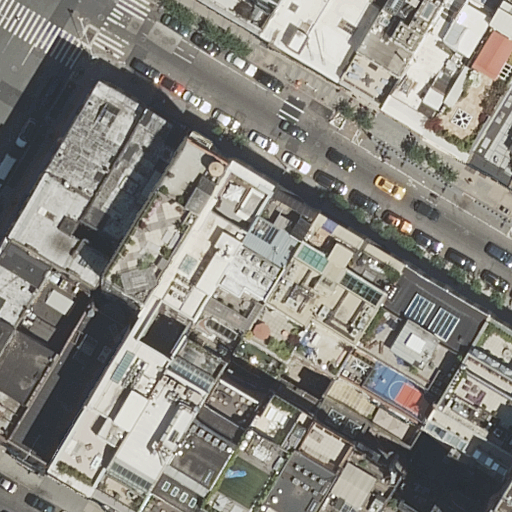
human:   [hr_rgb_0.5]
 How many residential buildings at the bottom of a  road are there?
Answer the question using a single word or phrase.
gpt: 18

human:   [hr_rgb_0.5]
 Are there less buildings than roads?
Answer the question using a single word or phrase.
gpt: no

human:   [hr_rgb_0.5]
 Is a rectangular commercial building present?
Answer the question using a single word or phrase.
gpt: no

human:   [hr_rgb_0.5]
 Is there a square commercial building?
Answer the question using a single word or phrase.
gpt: no

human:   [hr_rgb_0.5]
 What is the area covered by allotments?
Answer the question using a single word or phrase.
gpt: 0m2

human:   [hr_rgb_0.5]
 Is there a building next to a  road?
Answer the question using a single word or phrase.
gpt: yes

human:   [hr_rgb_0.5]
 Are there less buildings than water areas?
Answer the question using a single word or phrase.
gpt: no

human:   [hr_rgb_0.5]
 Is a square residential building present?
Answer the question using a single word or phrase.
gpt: no

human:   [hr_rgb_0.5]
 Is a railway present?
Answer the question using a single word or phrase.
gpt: no

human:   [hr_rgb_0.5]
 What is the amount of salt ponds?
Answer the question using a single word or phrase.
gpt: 0

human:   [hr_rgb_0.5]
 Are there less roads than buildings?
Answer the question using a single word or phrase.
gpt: yes

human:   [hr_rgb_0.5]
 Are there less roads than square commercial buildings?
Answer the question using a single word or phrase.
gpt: no

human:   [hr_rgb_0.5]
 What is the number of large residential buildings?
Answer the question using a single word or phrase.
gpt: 4

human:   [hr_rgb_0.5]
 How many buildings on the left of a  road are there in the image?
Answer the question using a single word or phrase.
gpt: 6

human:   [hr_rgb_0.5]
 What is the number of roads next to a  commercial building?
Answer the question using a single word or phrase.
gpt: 0

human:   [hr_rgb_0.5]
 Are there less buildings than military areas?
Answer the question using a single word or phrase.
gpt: no

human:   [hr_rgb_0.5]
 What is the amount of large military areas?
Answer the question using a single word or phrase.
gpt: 0

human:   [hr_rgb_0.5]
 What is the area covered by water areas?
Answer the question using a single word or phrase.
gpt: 0m2

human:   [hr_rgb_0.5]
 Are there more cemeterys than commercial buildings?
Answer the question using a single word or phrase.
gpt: no

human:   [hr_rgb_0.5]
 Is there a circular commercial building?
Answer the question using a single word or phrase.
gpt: no

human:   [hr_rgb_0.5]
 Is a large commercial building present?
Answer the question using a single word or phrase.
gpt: no

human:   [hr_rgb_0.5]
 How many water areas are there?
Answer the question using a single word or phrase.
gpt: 0

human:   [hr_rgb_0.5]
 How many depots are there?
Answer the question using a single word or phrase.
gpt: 0

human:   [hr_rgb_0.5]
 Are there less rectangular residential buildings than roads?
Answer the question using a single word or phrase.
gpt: no

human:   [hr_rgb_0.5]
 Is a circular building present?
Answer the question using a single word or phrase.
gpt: no

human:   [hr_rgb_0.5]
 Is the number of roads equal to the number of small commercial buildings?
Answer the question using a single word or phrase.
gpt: no

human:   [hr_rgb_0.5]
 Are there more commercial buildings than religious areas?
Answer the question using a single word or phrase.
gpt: no

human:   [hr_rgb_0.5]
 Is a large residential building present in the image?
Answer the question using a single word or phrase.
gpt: yes

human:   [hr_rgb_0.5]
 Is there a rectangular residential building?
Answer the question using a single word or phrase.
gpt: yes

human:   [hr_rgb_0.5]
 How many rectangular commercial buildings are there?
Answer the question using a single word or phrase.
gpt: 0

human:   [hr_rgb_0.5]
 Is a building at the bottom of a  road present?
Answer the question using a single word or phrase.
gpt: yes

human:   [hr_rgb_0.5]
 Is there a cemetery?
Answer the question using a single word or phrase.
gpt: no

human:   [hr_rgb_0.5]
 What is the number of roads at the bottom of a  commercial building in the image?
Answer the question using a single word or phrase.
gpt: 0

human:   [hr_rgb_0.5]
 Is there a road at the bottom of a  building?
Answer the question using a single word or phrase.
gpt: yes

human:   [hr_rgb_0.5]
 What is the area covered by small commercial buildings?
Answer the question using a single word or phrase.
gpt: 0m2

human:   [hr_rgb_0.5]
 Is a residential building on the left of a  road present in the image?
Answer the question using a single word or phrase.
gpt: yes